Question: I'm a beginner in Swift and Xcode. As my very first project without tutorials I try to do basic Calculator app. My goal is to make it look like original calculator app on iOS 9. Everything works, but I don't know how to fit all numbers on the screen. In Apple app, if there are more numbers, they're getting smaller. How to do that?

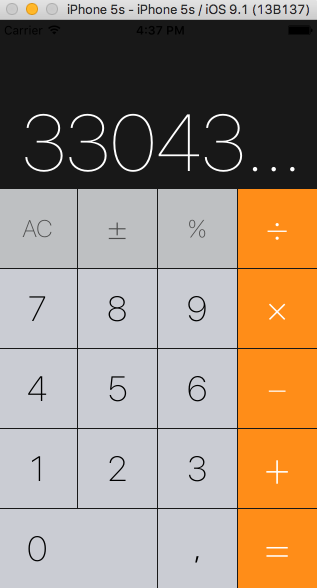
Answer: You have to set the <URL>.
Both together will cause the 'UITextField' to reduce its font size to fit the string in its bounds.
'''
let textfield = UITextField()
textfield.adjustsFontSizeToFitWidth = true
textfield.minimumFontSize = 5
// ... more
'''
You have to set the <URL>.
Both together will cause the 'UILabel' to reduce its font size to fit the string in its bounds.
'''
let label = UILabel()
label.adjustsFontSizeToFitWidth = true
label.minimumScaleFactor = 0.05
// ... more
'''